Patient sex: F
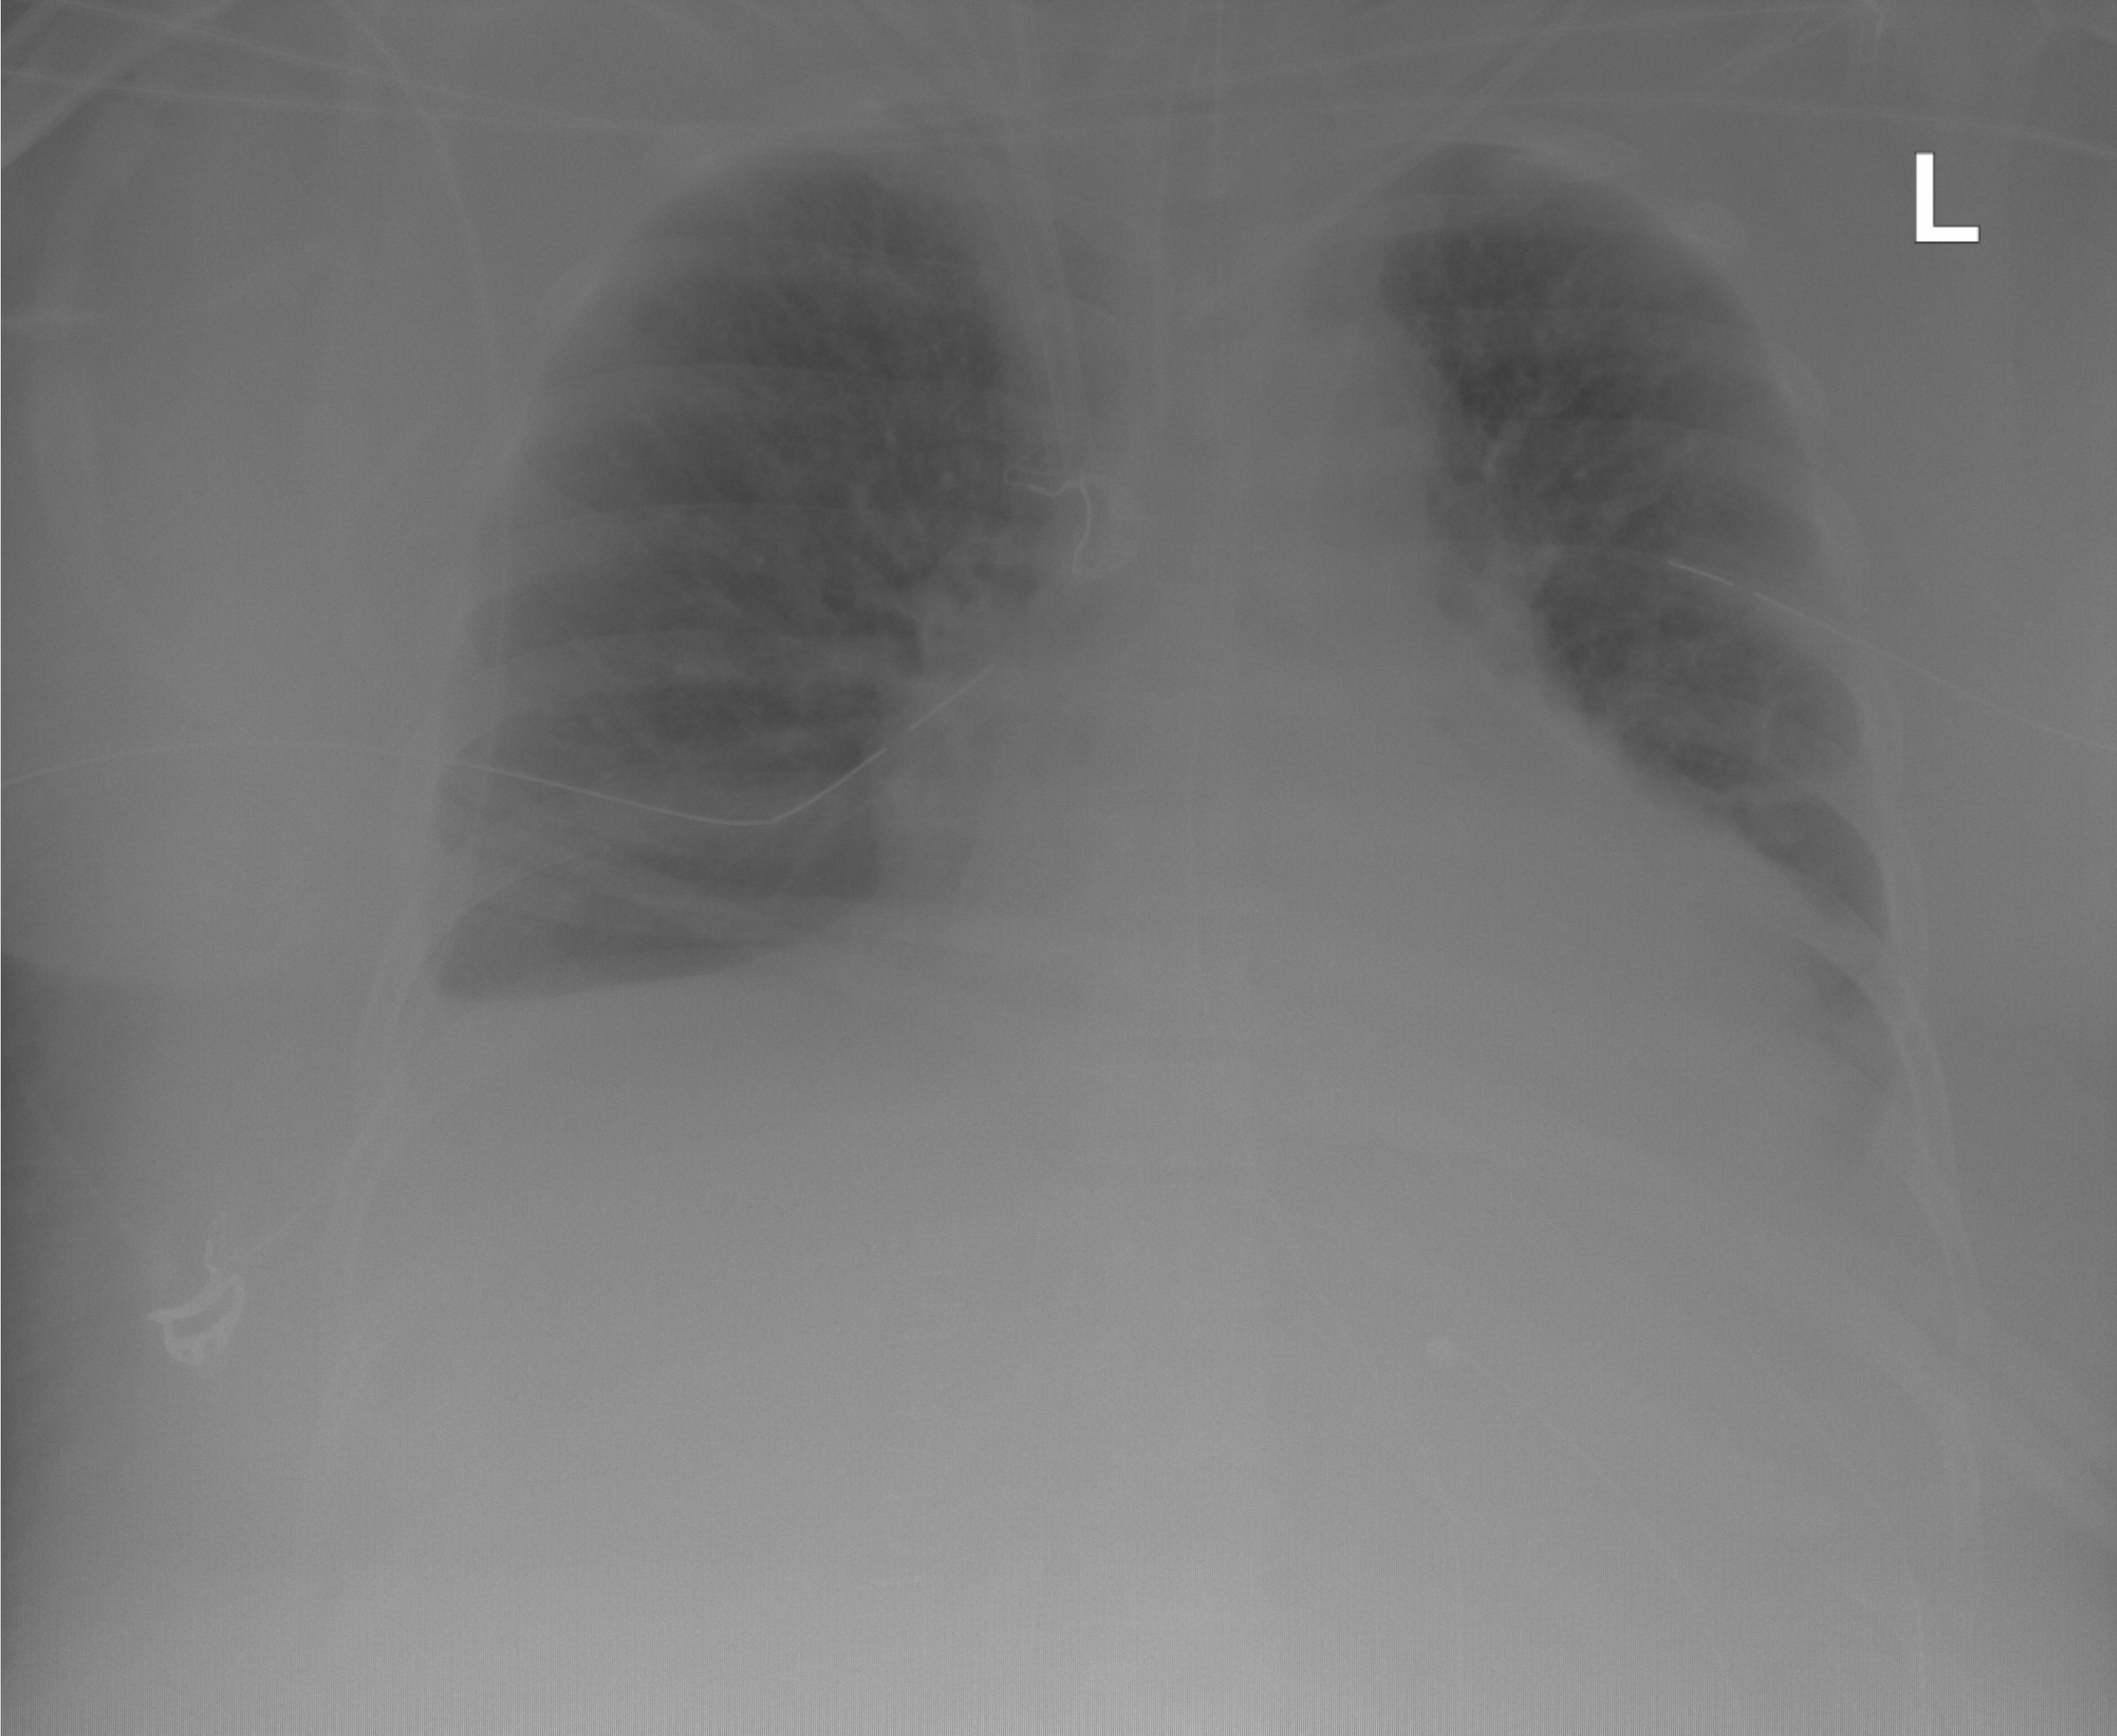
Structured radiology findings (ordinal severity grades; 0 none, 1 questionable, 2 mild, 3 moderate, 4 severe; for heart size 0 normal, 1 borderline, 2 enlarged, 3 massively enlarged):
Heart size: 2
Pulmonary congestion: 2
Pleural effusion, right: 2
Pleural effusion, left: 2
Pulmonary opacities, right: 0
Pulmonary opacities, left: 0
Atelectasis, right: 2
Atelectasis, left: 2